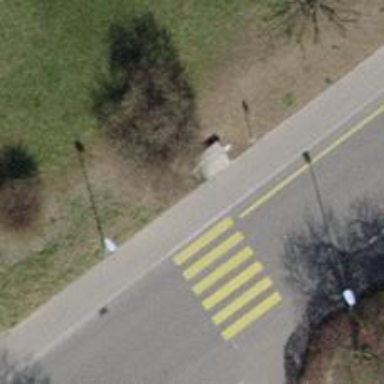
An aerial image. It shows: Asphalt sidewalk.